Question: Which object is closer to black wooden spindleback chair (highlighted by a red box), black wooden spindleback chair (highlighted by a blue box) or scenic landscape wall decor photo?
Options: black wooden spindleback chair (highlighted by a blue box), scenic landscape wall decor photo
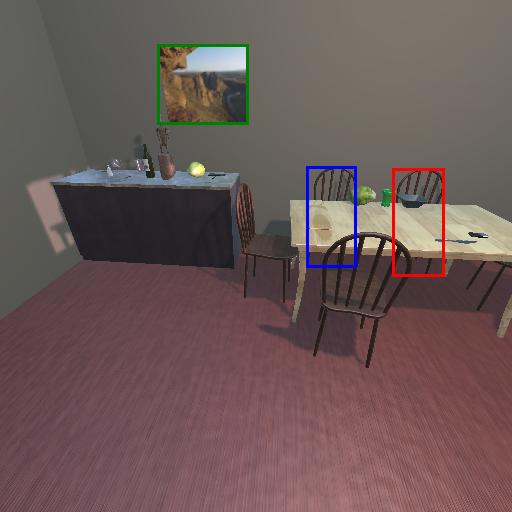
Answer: black wooden spindleback chair (highlighted by a blue box)